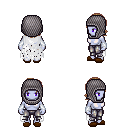
a pixel art fantasy rpg character, female body template, dark elf, purple skin, white tattered cape, metal pants, light blonde long bangs hairstyle, chain hood, white cloth bracers, brown slippers, four views (front, back, left, right), 2x2 character sprite sheet, small pixel art, hard edges, no anti-aliasing